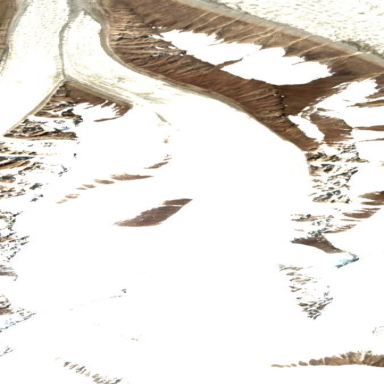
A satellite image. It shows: Stunning view of glacier.